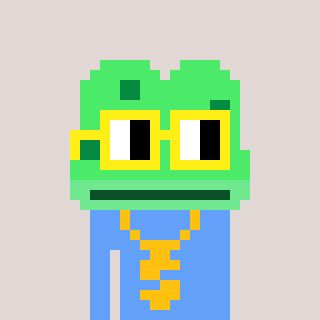
a pixel art character with square yellow glasses, a frog-shaped head and a blue-colored body on a warm background